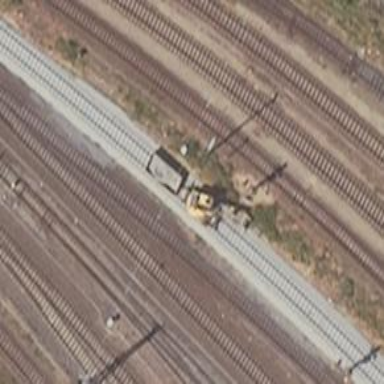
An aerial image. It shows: Railway signal.